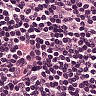
Metastatic tissue present: no